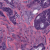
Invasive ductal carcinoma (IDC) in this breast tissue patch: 1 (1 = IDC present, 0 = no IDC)